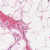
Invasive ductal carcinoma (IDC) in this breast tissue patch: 0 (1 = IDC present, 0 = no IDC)